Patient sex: M
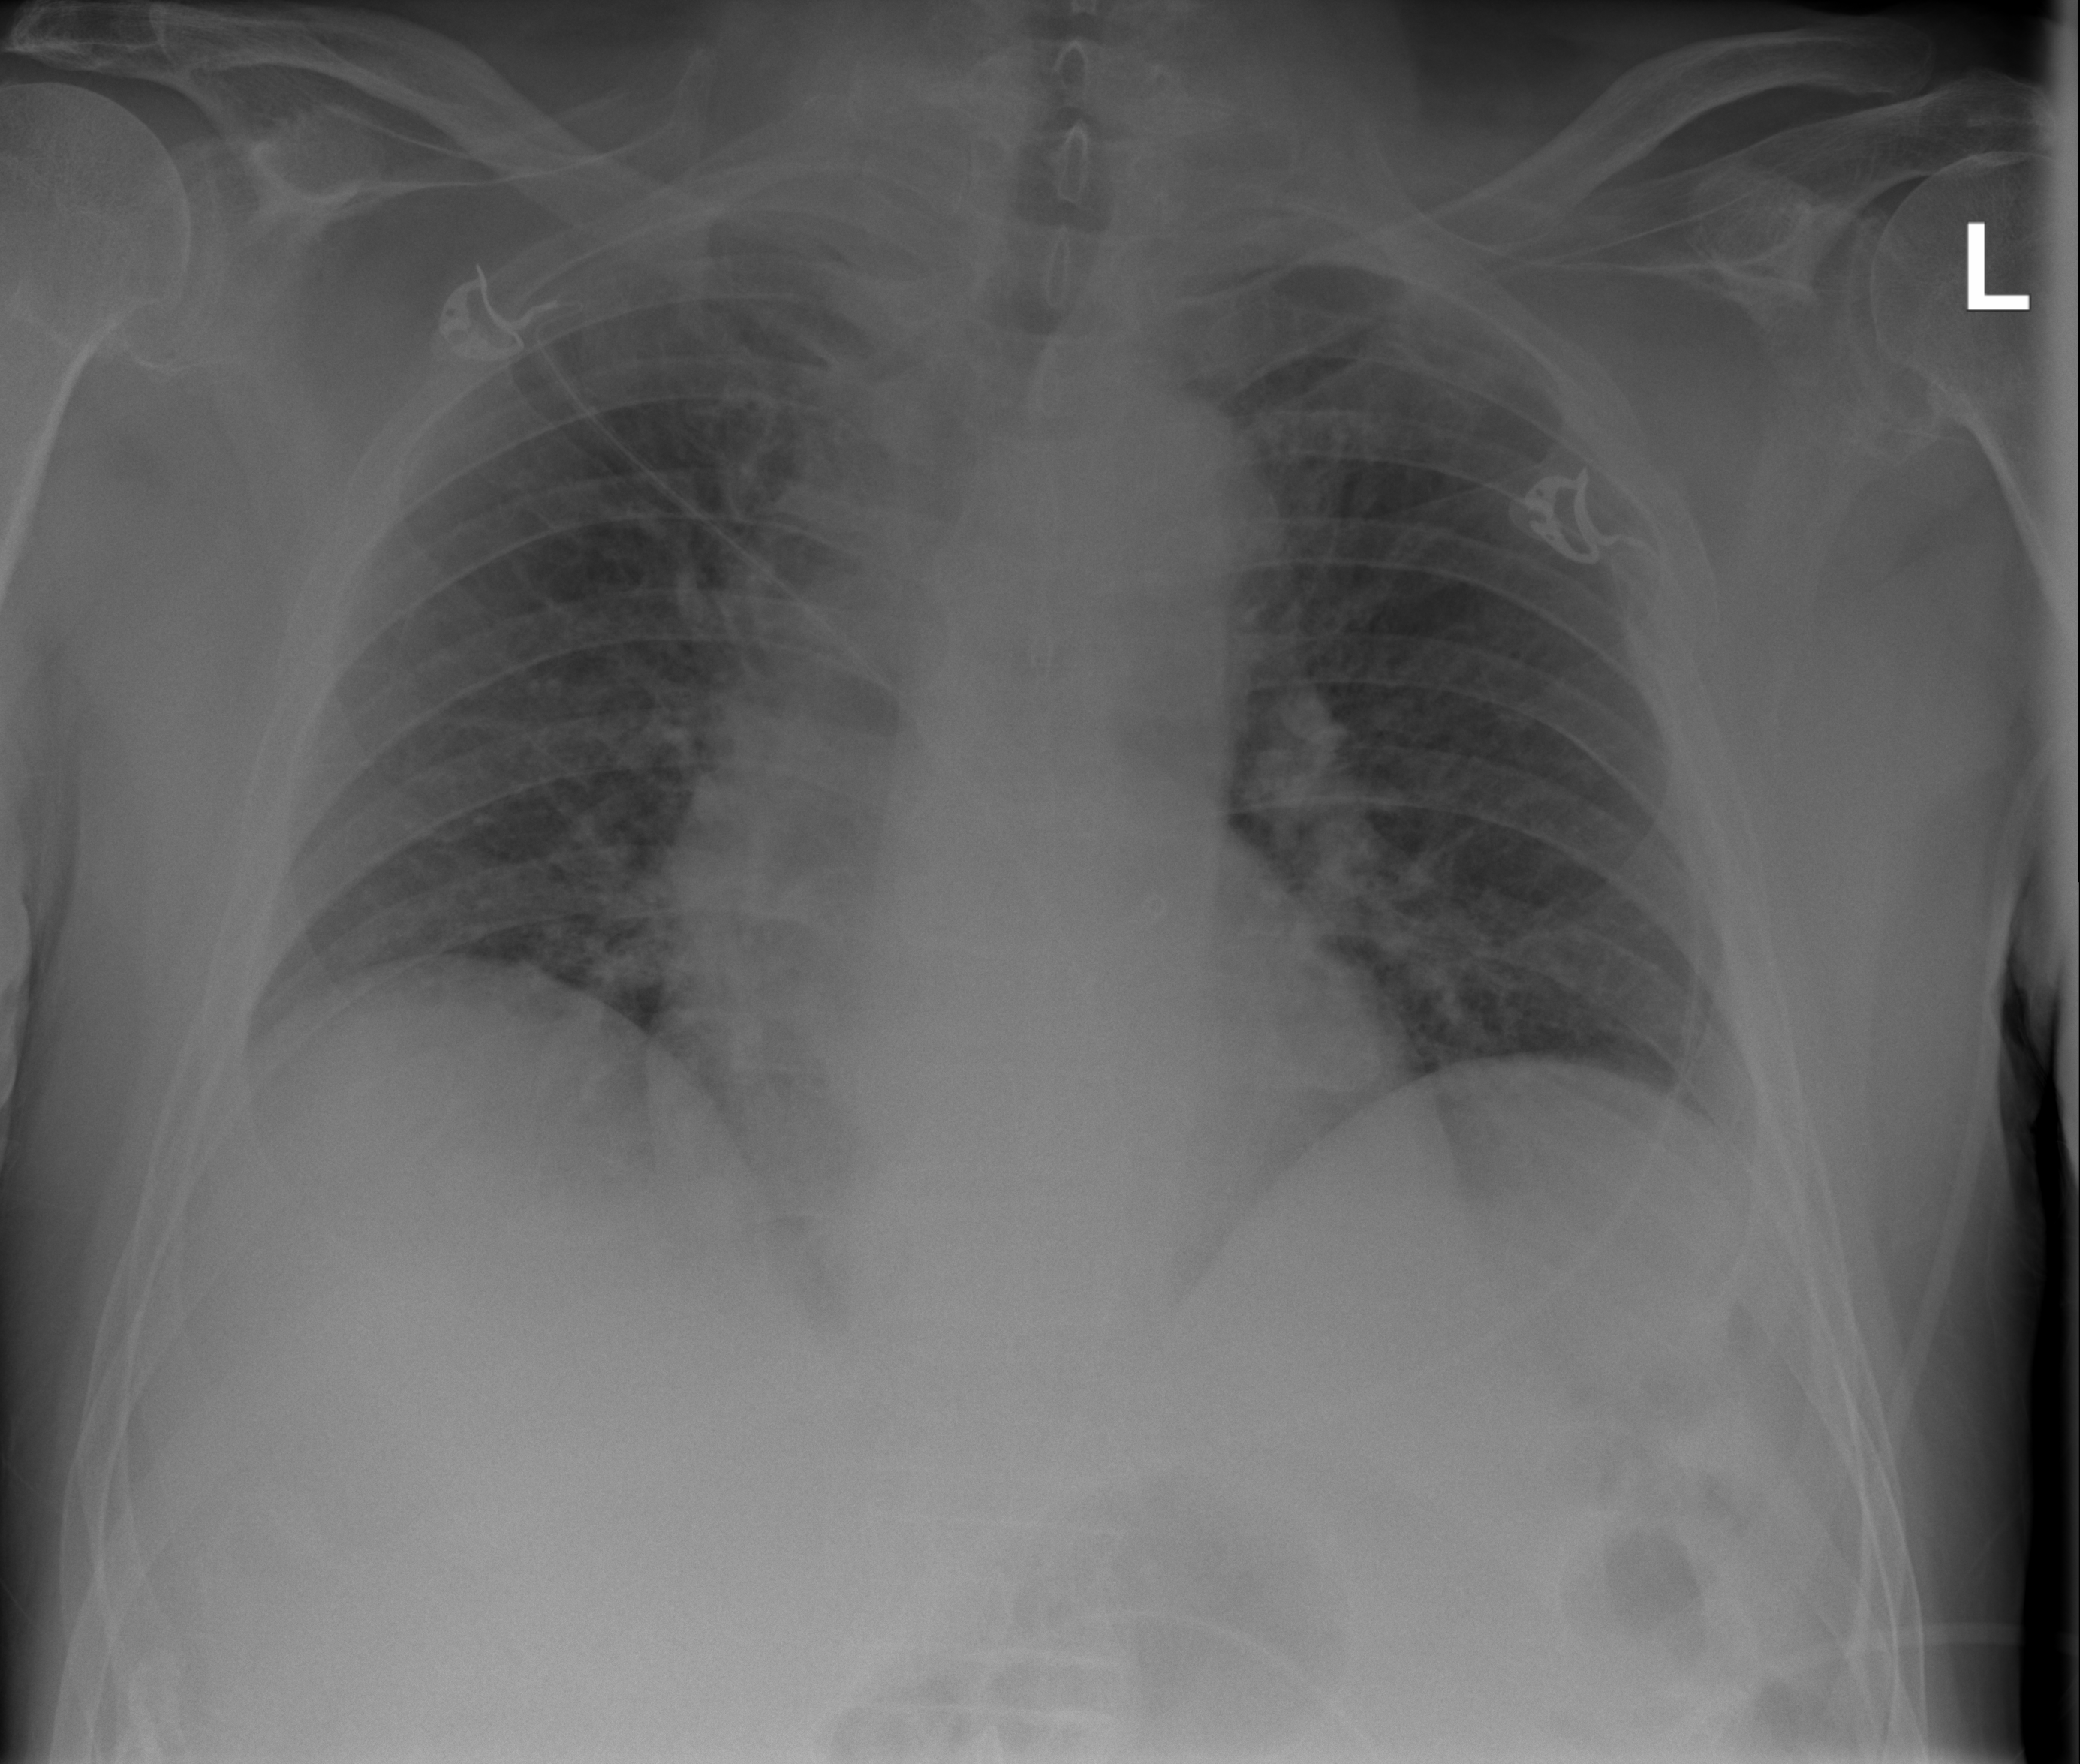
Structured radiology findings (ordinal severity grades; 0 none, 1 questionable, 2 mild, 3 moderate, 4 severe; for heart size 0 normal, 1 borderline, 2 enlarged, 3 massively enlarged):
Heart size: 2
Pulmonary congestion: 2
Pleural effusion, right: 0
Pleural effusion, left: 1
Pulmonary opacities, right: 2
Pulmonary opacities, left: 2
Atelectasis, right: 2
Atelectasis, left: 2